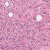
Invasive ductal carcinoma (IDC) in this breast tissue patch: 1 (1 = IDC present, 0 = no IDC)